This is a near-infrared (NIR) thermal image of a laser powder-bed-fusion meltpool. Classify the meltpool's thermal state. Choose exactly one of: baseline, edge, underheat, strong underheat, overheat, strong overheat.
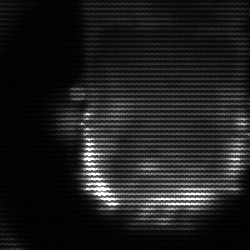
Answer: baseline